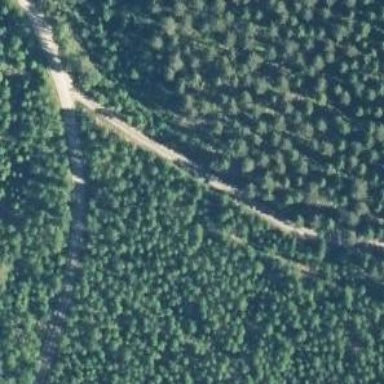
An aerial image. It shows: Unclassified road.